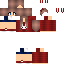
A female human skin with medium skin, wearing brown long hair dressed in a red hoodie and red pants, featuring a closed mouth.